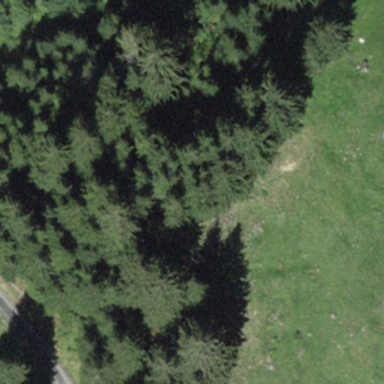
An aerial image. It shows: Serene woodland landscape.